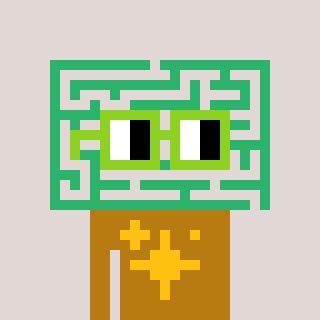
a pixel art character with square light green glasses, a maze-shaped head and a gold-colored body on a warm background